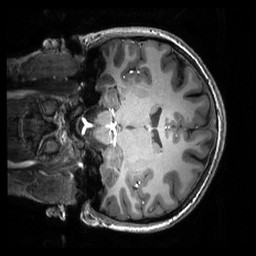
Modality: T1w
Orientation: coronal
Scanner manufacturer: philips
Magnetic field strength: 7 T
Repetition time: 0.008 s
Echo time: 0.001974 s